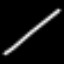
Label: line